Field crop: tomato
Growth stage: 1
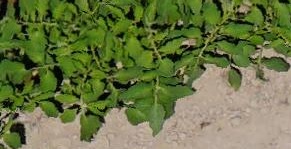
Species: tomato